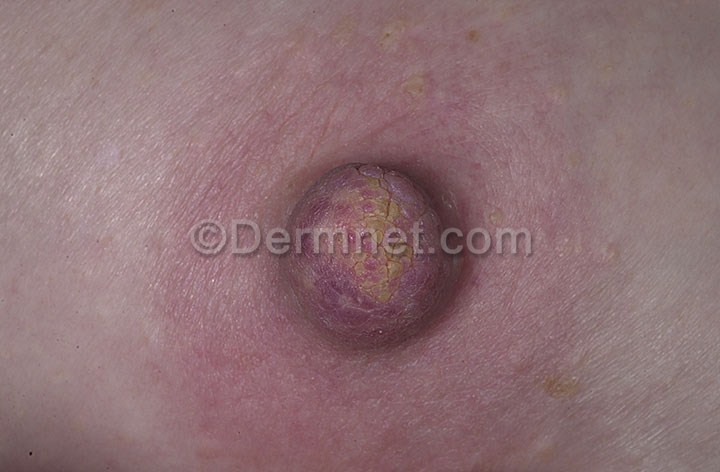
Disease: Actinic Keratosis Basal Cell Carcinoma and other Malignant Lesions